Field crop: maize
Growth stage: 2
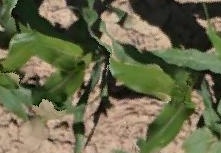
Species: maize